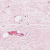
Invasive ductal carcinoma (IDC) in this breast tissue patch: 0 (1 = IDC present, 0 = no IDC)